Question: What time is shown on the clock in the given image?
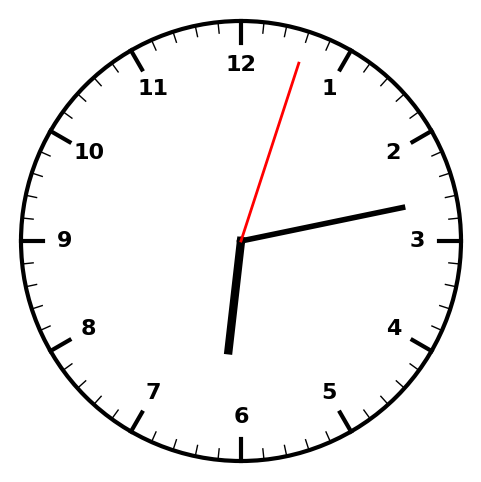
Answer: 06:13:03